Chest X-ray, PA view. Patient: 55 years old, sex M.
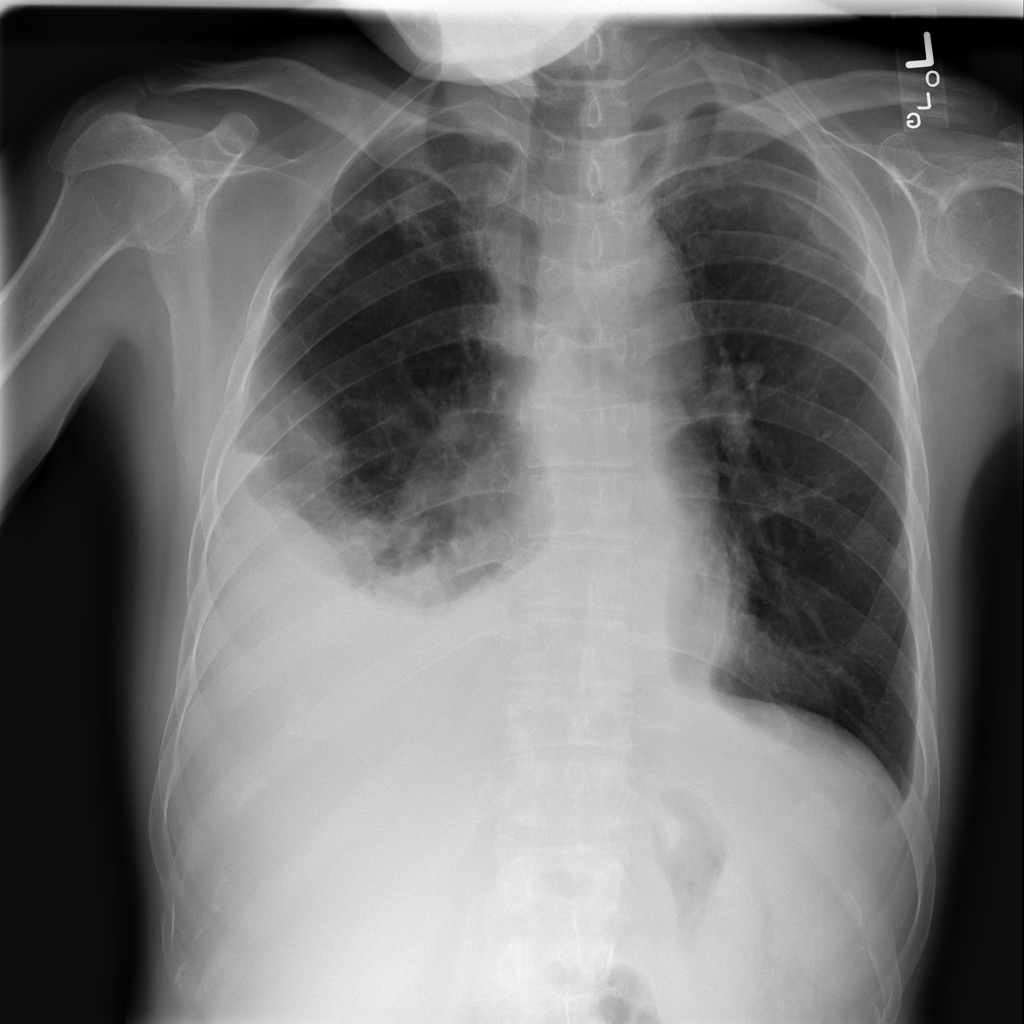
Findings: Effusion